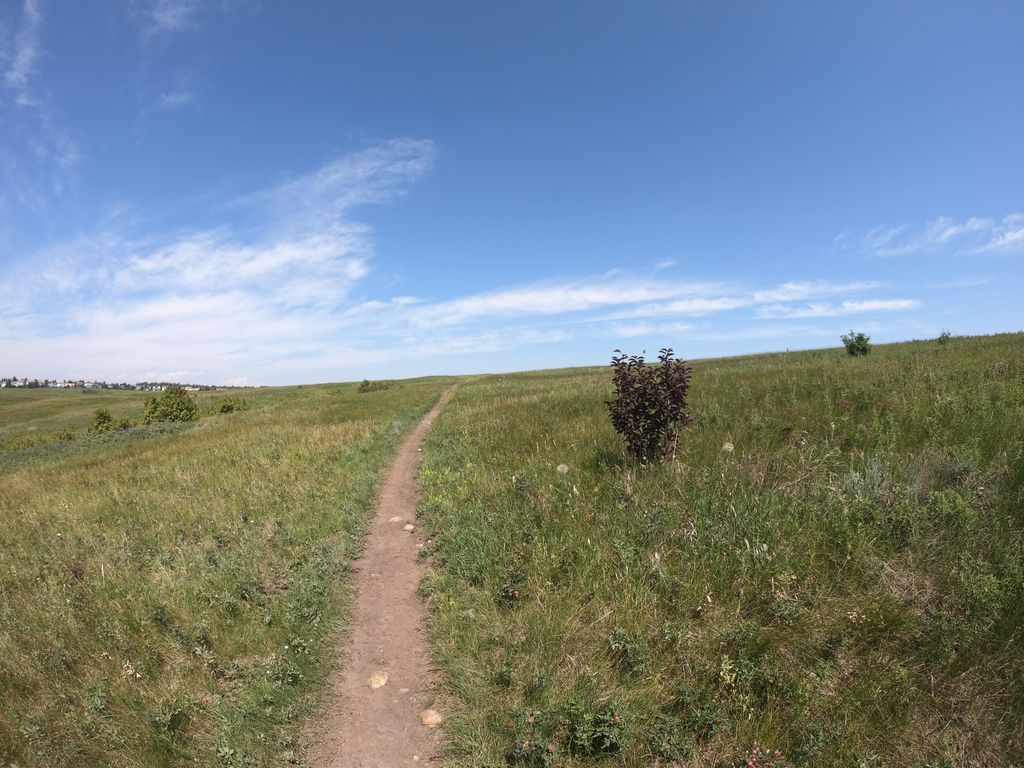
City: calgary